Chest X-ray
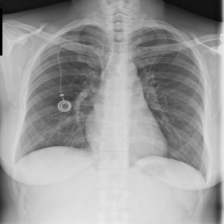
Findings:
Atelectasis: negative
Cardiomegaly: negative
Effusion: negative
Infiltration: negative
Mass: negative
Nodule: negative
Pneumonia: negative
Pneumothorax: negative
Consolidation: negative
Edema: negative
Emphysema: negative
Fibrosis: negative
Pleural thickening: negative
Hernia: negative